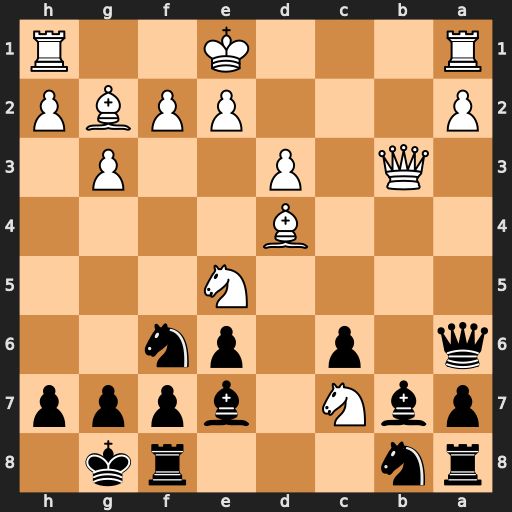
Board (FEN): rn3rk1/pbN1bppp/q1p1pn2/4N3/3B4/1Q1P2P1/P3PPBP/R3K2R
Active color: b
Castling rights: KQ
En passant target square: -
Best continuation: Qa5+ Bc3 Qxc7